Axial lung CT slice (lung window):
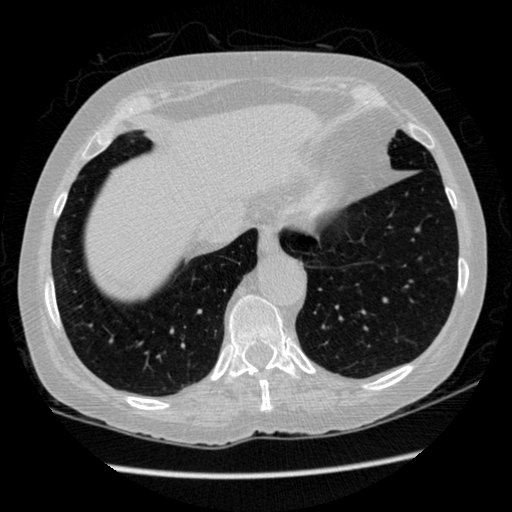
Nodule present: no